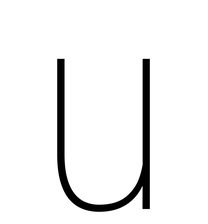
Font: Roboto_Condensed_Thin